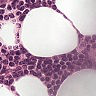
Metastatic tissue present: no